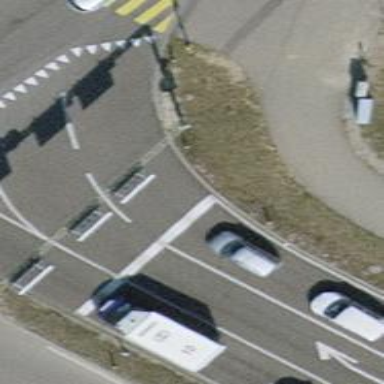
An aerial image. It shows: Road with traffic signals.